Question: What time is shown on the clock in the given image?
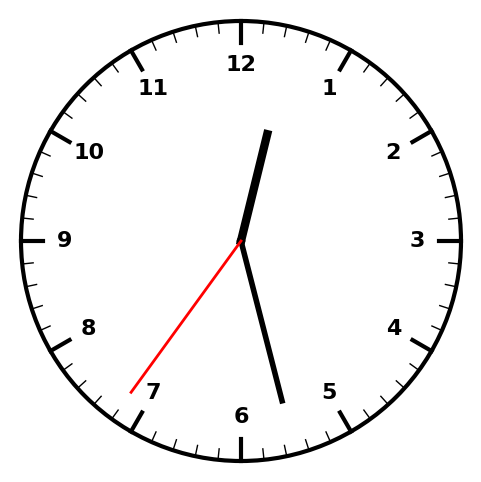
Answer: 12:27:36